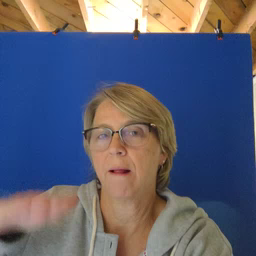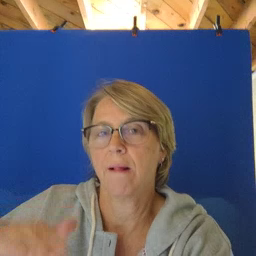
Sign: child